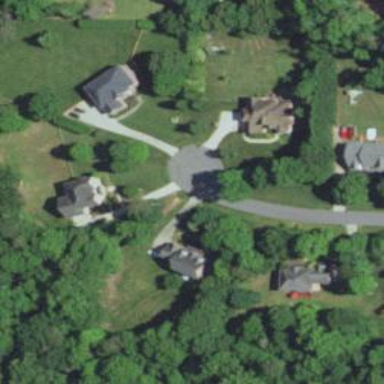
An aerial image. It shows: Residential road.